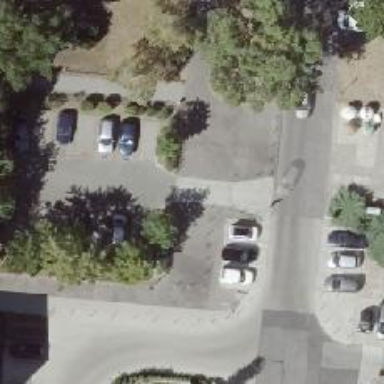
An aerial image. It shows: Parking aisle designated as service road.